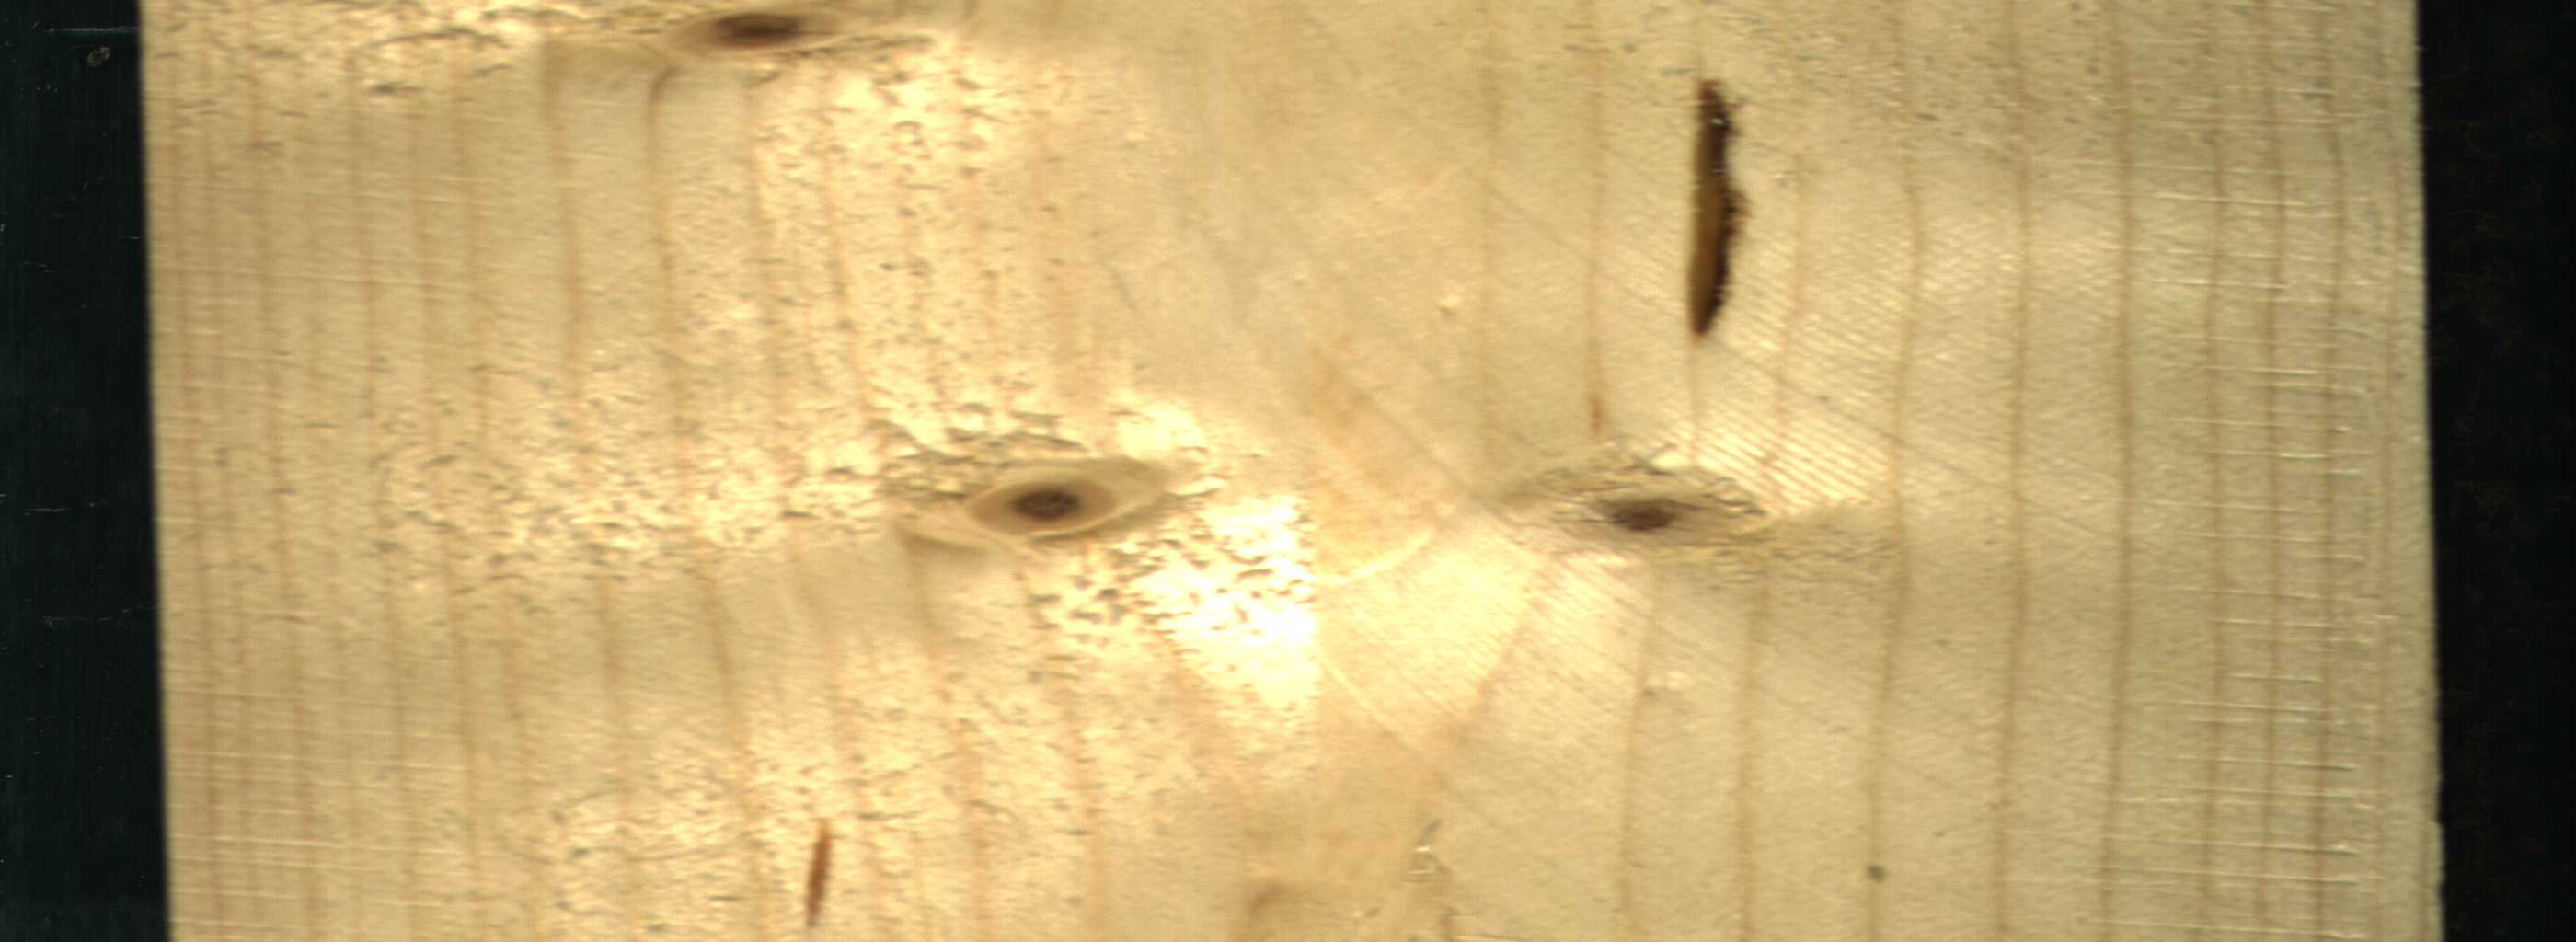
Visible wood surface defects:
resin
resin
Live_Knot
Live_Knot
Live_Knot